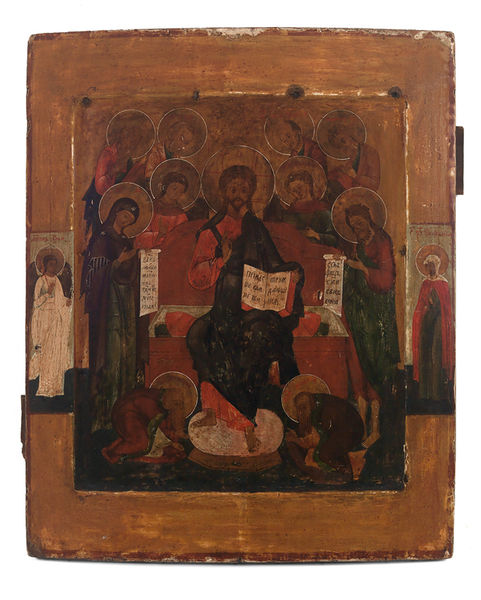
Titel: Icon with the Deesis, Icon with the Deesis
Standort: Amherst (Massachusetts, USA)
Institution: Mead Art Museum, Amherst College
Schlagwörter: blue, church, king, people, red, religious, throne, white, black, dark, green, seat, sitting, bed, washing, brown, angel, angels, heaven, hell, man, feet, paper, mother, saint, books, writing, virgin, music, jesus, england, medieval, religion, circles, christ, schrift, christian, heilige, joseph, mary, christianity, saints, bible, kneeling, standing, pray, spiritual, sacred, praying, beten, middle ages, könig, halo, papst, holy, european, kneel, crying, byzantine, chor, bibel, halos, 16th century, apostles, gebet, scrolls, petrus, scripture, worship, tempa, 15th century, 1500s, magdalene, medeaival, lesung, schriften, weman, documents, hoy, sinners